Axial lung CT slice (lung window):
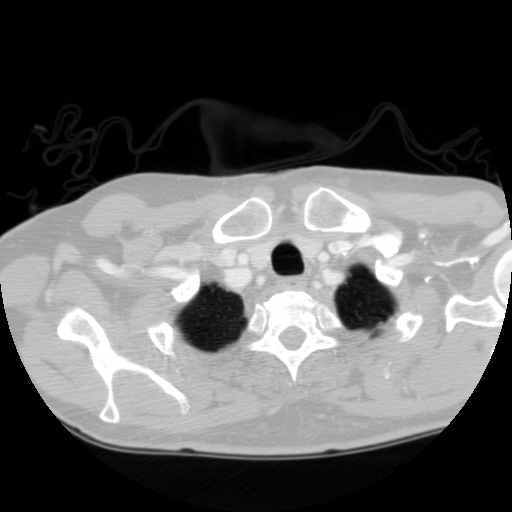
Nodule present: no